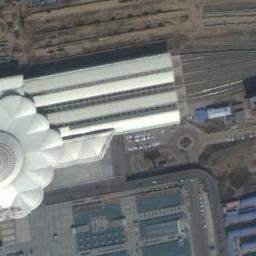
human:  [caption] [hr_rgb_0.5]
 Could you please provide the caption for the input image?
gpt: There is a fully equipped railway station in the city .

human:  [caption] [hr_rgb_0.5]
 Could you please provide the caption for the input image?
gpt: The railway station is on the bare land next to some buildings .

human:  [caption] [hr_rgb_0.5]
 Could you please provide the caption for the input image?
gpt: The railway station has lots of railways and a white building .

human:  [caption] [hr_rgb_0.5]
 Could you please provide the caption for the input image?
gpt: There are many buildings of different shapes beside the railway station .

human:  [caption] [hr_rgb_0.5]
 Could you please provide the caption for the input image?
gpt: There are some buildings beside the white railway station .